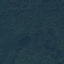
Land use / land cover class: Forest